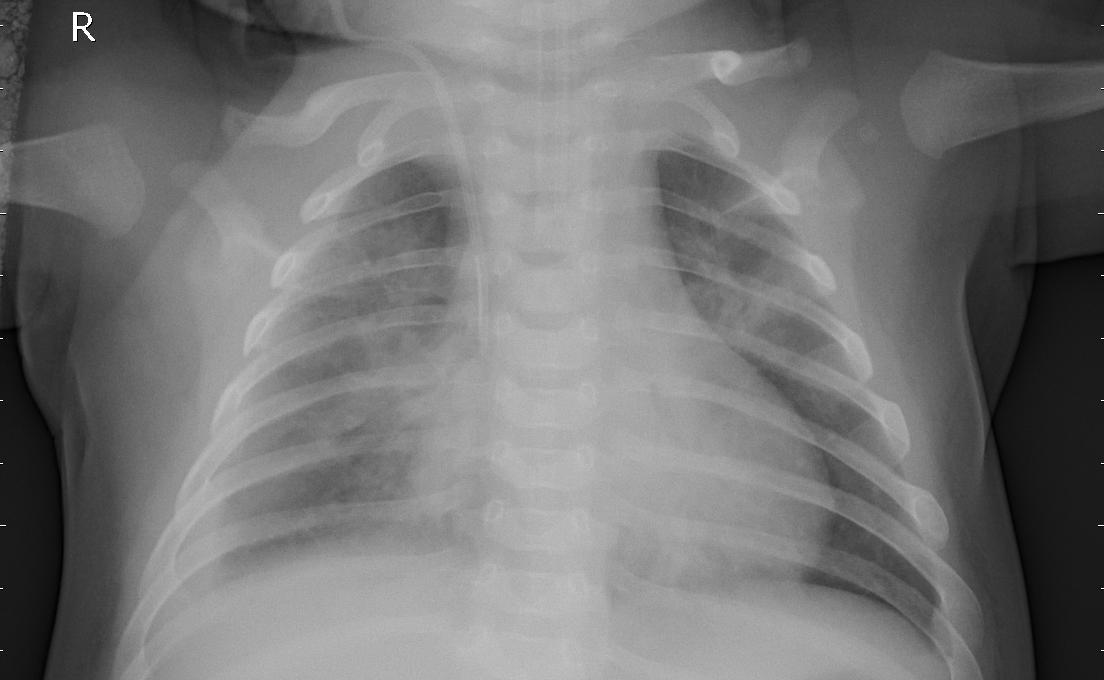
Diagnosis: PNEUMONIA